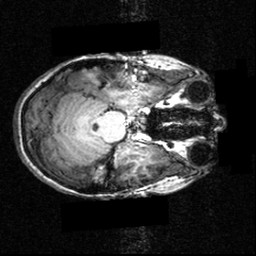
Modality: T1w
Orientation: axial
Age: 12
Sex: female
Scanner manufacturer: siemens
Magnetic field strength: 3.951 T
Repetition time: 1.5 s
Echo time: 0.00335 s